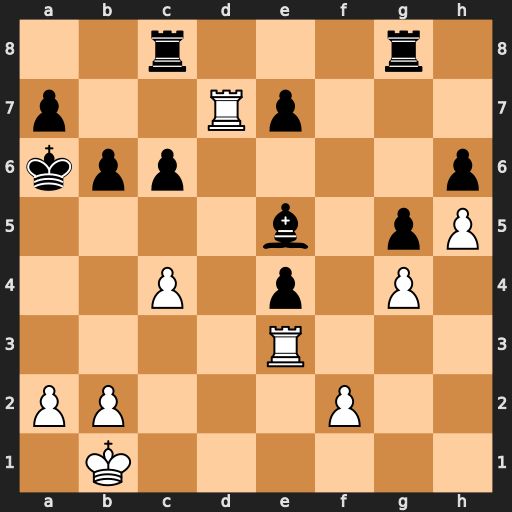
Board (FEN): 2r3r1/p2Rp3/kpp4p/4b1pP/2P1p1P1/4R3/PP3P2/1K6
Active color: w
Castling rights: -
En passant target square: -
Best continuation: Ra3#